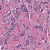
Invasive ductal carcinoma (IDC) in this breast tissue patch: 1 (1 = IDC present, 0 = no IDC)